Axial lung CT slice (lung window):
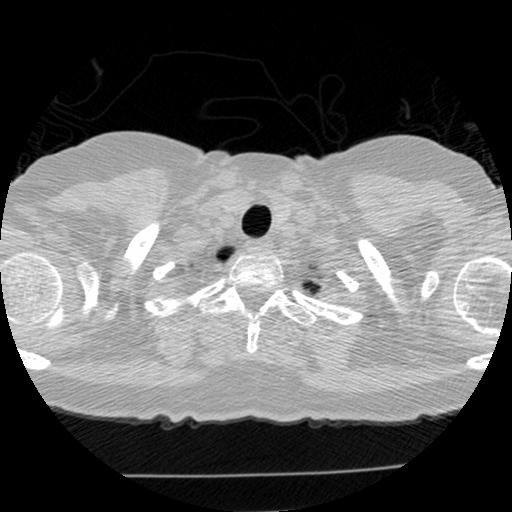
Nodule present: no